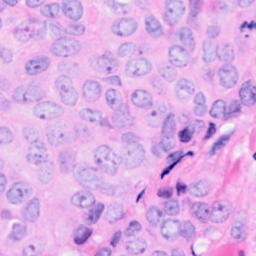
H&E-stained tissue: Breast